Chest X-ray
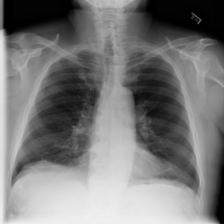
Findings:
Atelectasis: negative
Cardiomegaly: negative
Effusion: negative
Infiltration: negative
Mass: negative
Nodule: negative
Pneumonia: negative
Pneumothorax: negative
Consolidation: negative
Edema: negative
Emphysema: positive
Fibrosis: negative
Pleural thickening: negative
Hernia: negative